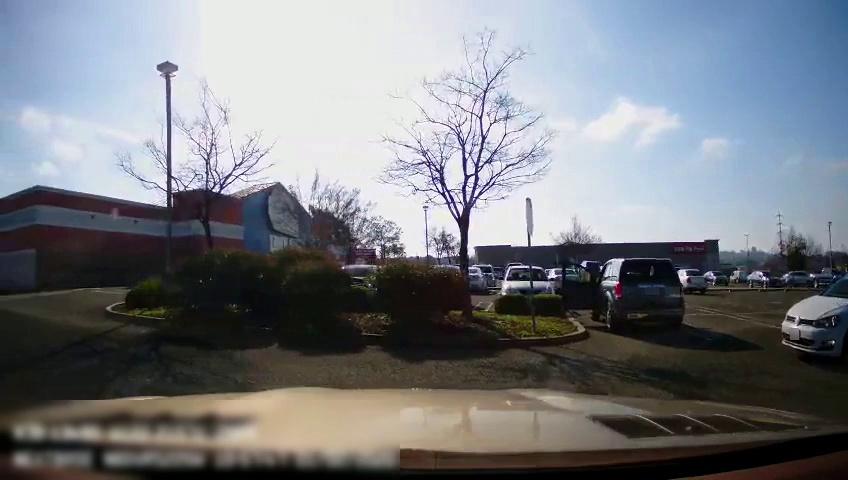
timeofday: Day
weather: Sunny
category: Drivable Space
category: Vehicles | Car
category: Vehicles | SUV
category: Vehicles | Car